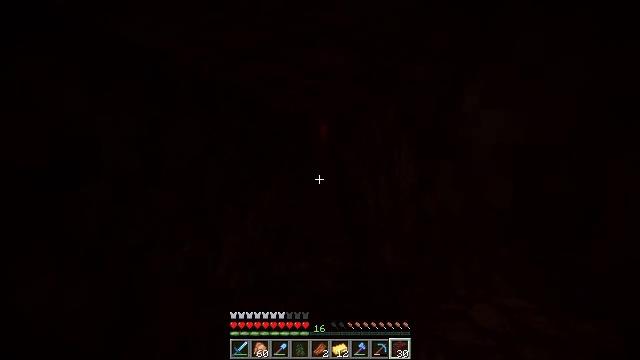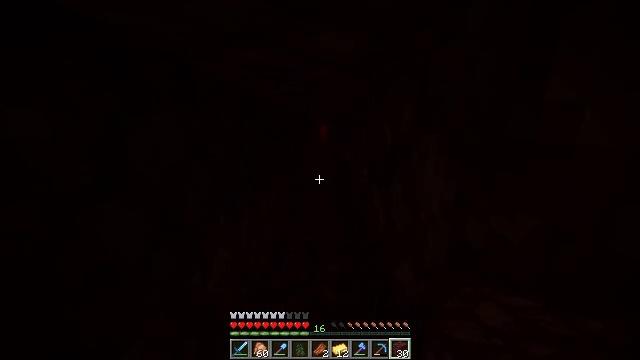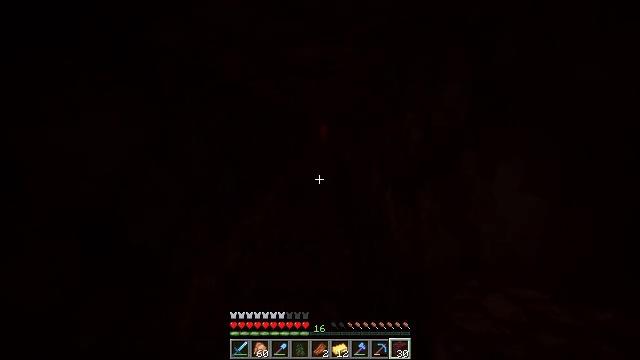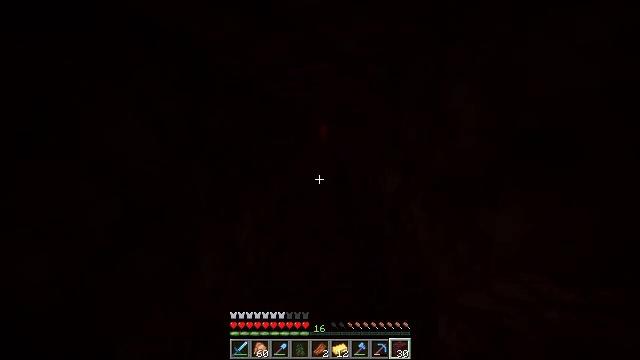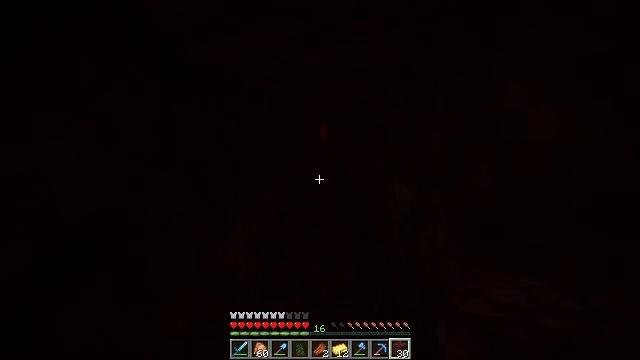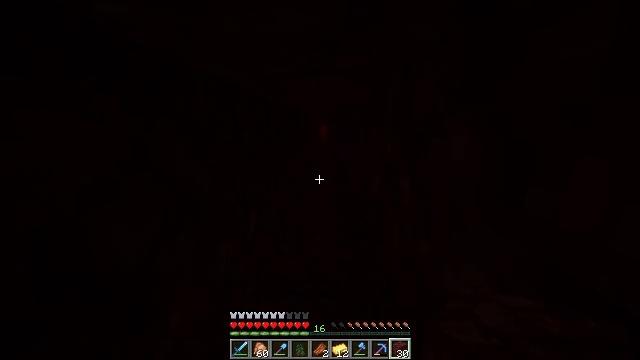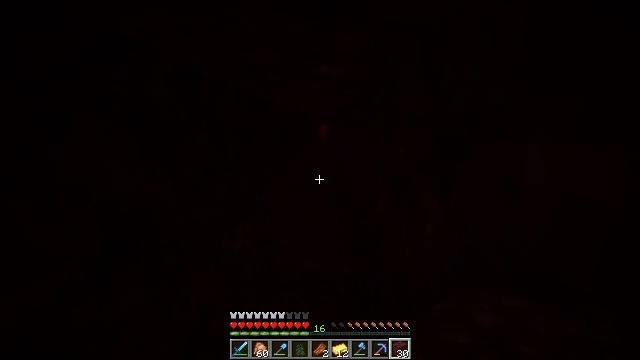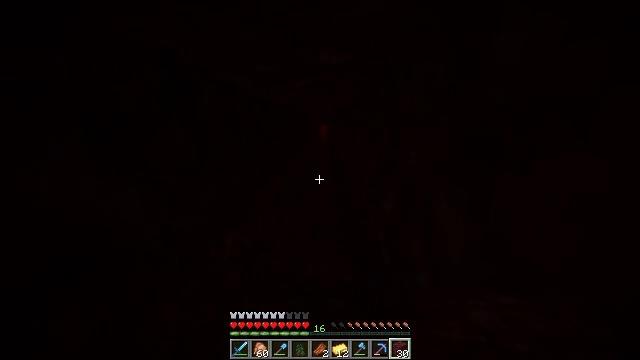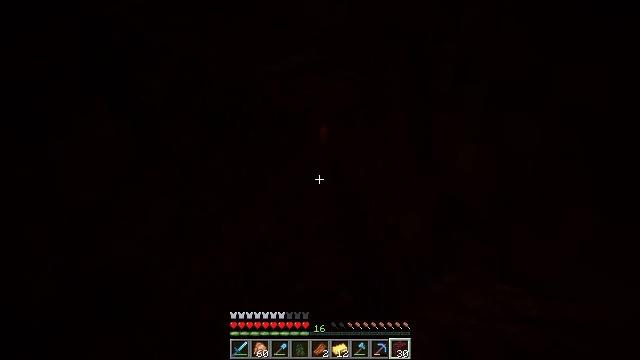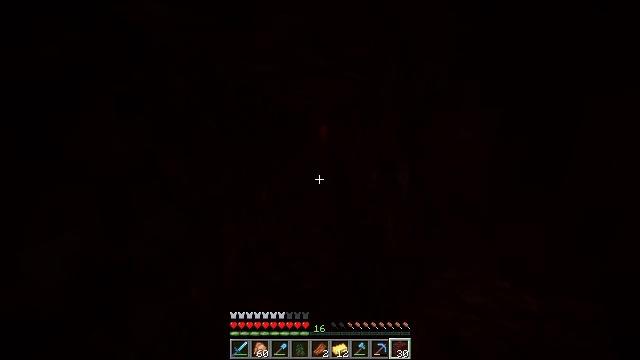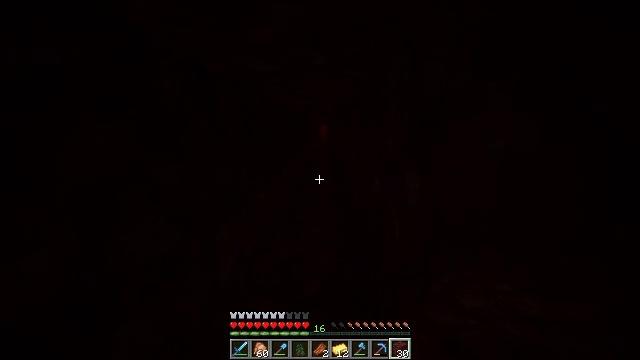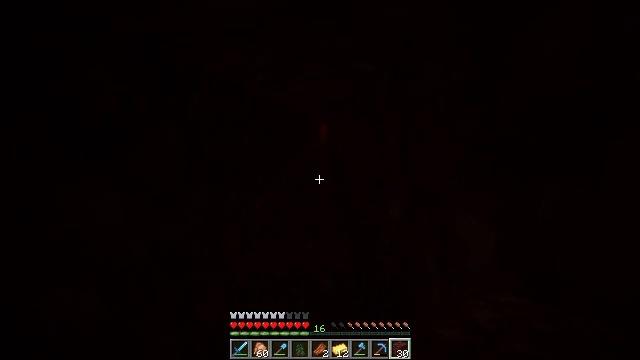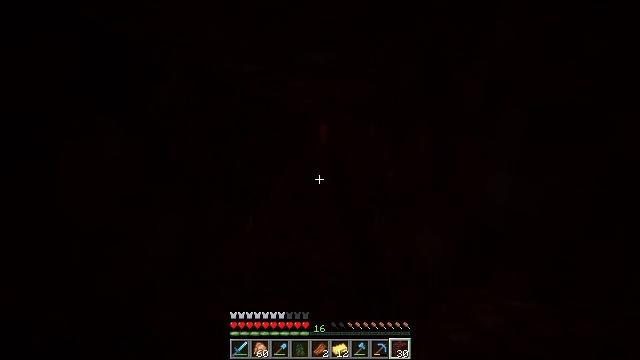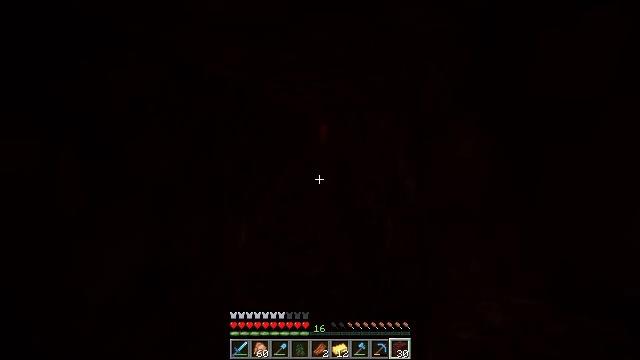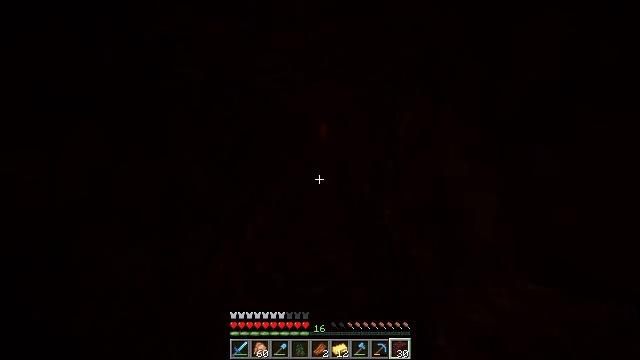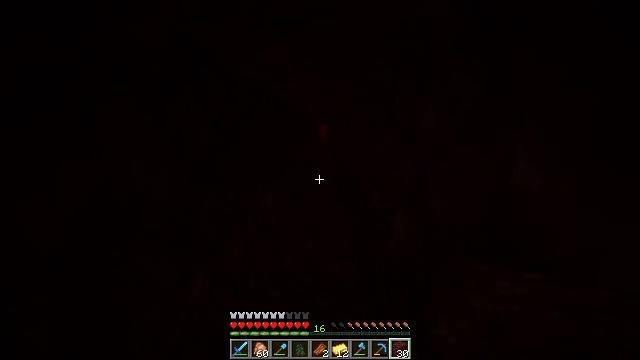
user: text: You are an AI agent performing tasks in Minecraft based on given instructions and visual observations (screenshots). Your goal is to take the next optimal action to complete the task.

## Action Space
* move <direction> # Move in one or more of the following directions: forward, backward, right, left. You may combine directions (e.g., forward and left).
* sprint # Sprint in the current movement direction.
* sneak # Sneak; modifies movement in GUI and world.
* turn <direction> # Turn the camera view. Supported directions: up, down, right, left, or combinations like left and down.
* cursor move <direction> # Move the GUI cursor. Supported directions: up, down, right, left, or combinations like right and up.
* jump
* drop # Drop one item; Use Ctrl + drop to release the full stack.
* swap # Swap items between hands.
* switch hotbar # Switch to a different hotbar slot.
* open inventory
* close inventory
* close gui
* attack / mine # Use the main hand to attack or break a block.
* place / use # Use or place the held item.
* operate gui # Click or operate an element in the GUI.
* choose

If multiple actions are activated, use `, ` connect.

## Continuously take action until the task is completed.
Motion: motion action
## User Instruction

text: Attack the ground to get crimson roots.
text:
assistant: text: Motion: move forward
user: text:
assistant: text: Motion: move forward
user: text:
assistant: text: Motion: move forward
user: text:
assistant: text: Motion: move forward, sprint
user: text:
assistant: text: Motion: move forward, sprint
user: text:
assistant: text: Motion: move forward, sprint
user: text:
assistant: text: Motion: move forward
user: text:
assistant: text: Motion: move forward
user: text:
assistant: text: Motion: move forward, sprint
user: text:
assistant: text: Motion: move forward, sprint
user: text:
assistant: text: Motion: move forward, sprint
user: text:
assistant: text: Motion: move forward
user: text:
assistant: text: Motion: move forward
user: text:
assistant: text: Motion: move forward
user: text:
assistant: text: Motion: move forward, sprint
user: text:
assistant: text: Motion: move forward, sprint
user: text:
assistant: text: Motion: move forward, sprint
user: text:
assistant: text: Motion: move forward
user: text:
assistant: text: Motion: move forward
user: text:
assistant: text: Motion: move forward, sprint
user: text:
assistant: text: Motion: move forward, sprint
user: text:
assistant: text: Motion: move forward, sprint
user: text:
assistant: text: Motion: move forward, sprint
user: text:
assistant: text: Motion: move forward
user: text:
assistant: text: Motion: move forward
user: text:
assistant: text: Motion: move forward, sprint
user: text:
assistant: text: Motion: move forward, sprint
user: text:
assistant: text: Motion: move forward, sprint
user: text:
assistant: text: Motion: move forward
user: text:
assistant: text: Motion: move forward